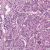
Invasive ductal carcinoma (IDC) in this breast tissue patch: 1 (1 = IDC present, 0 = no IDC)